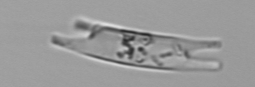
Label: Eucampia